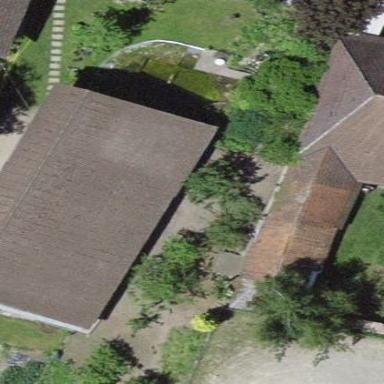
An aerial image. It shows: Shed.